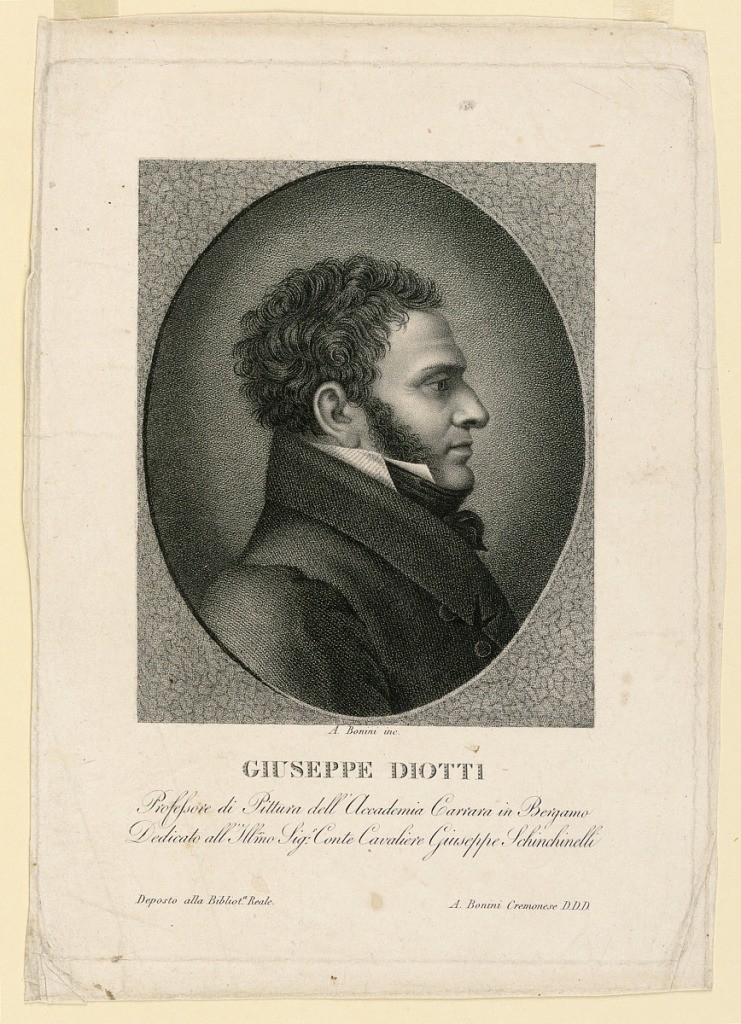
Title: Portrait of Giuseppe Diotti (1779-1846)
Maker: Angelo Maria Damiano Bonini, Italian, born 1790
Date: ca. 1820
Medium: Stipple engraving on paper
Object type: Print
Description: Shoulder-length portrait of G. Diotti in side view.